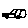
Label: car